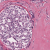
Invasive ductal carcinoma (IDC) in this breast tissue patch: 1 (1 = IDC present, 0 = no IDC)